Field crop: maize
Growth stage: 1
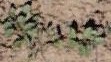
Species: convolvulus